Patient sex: M
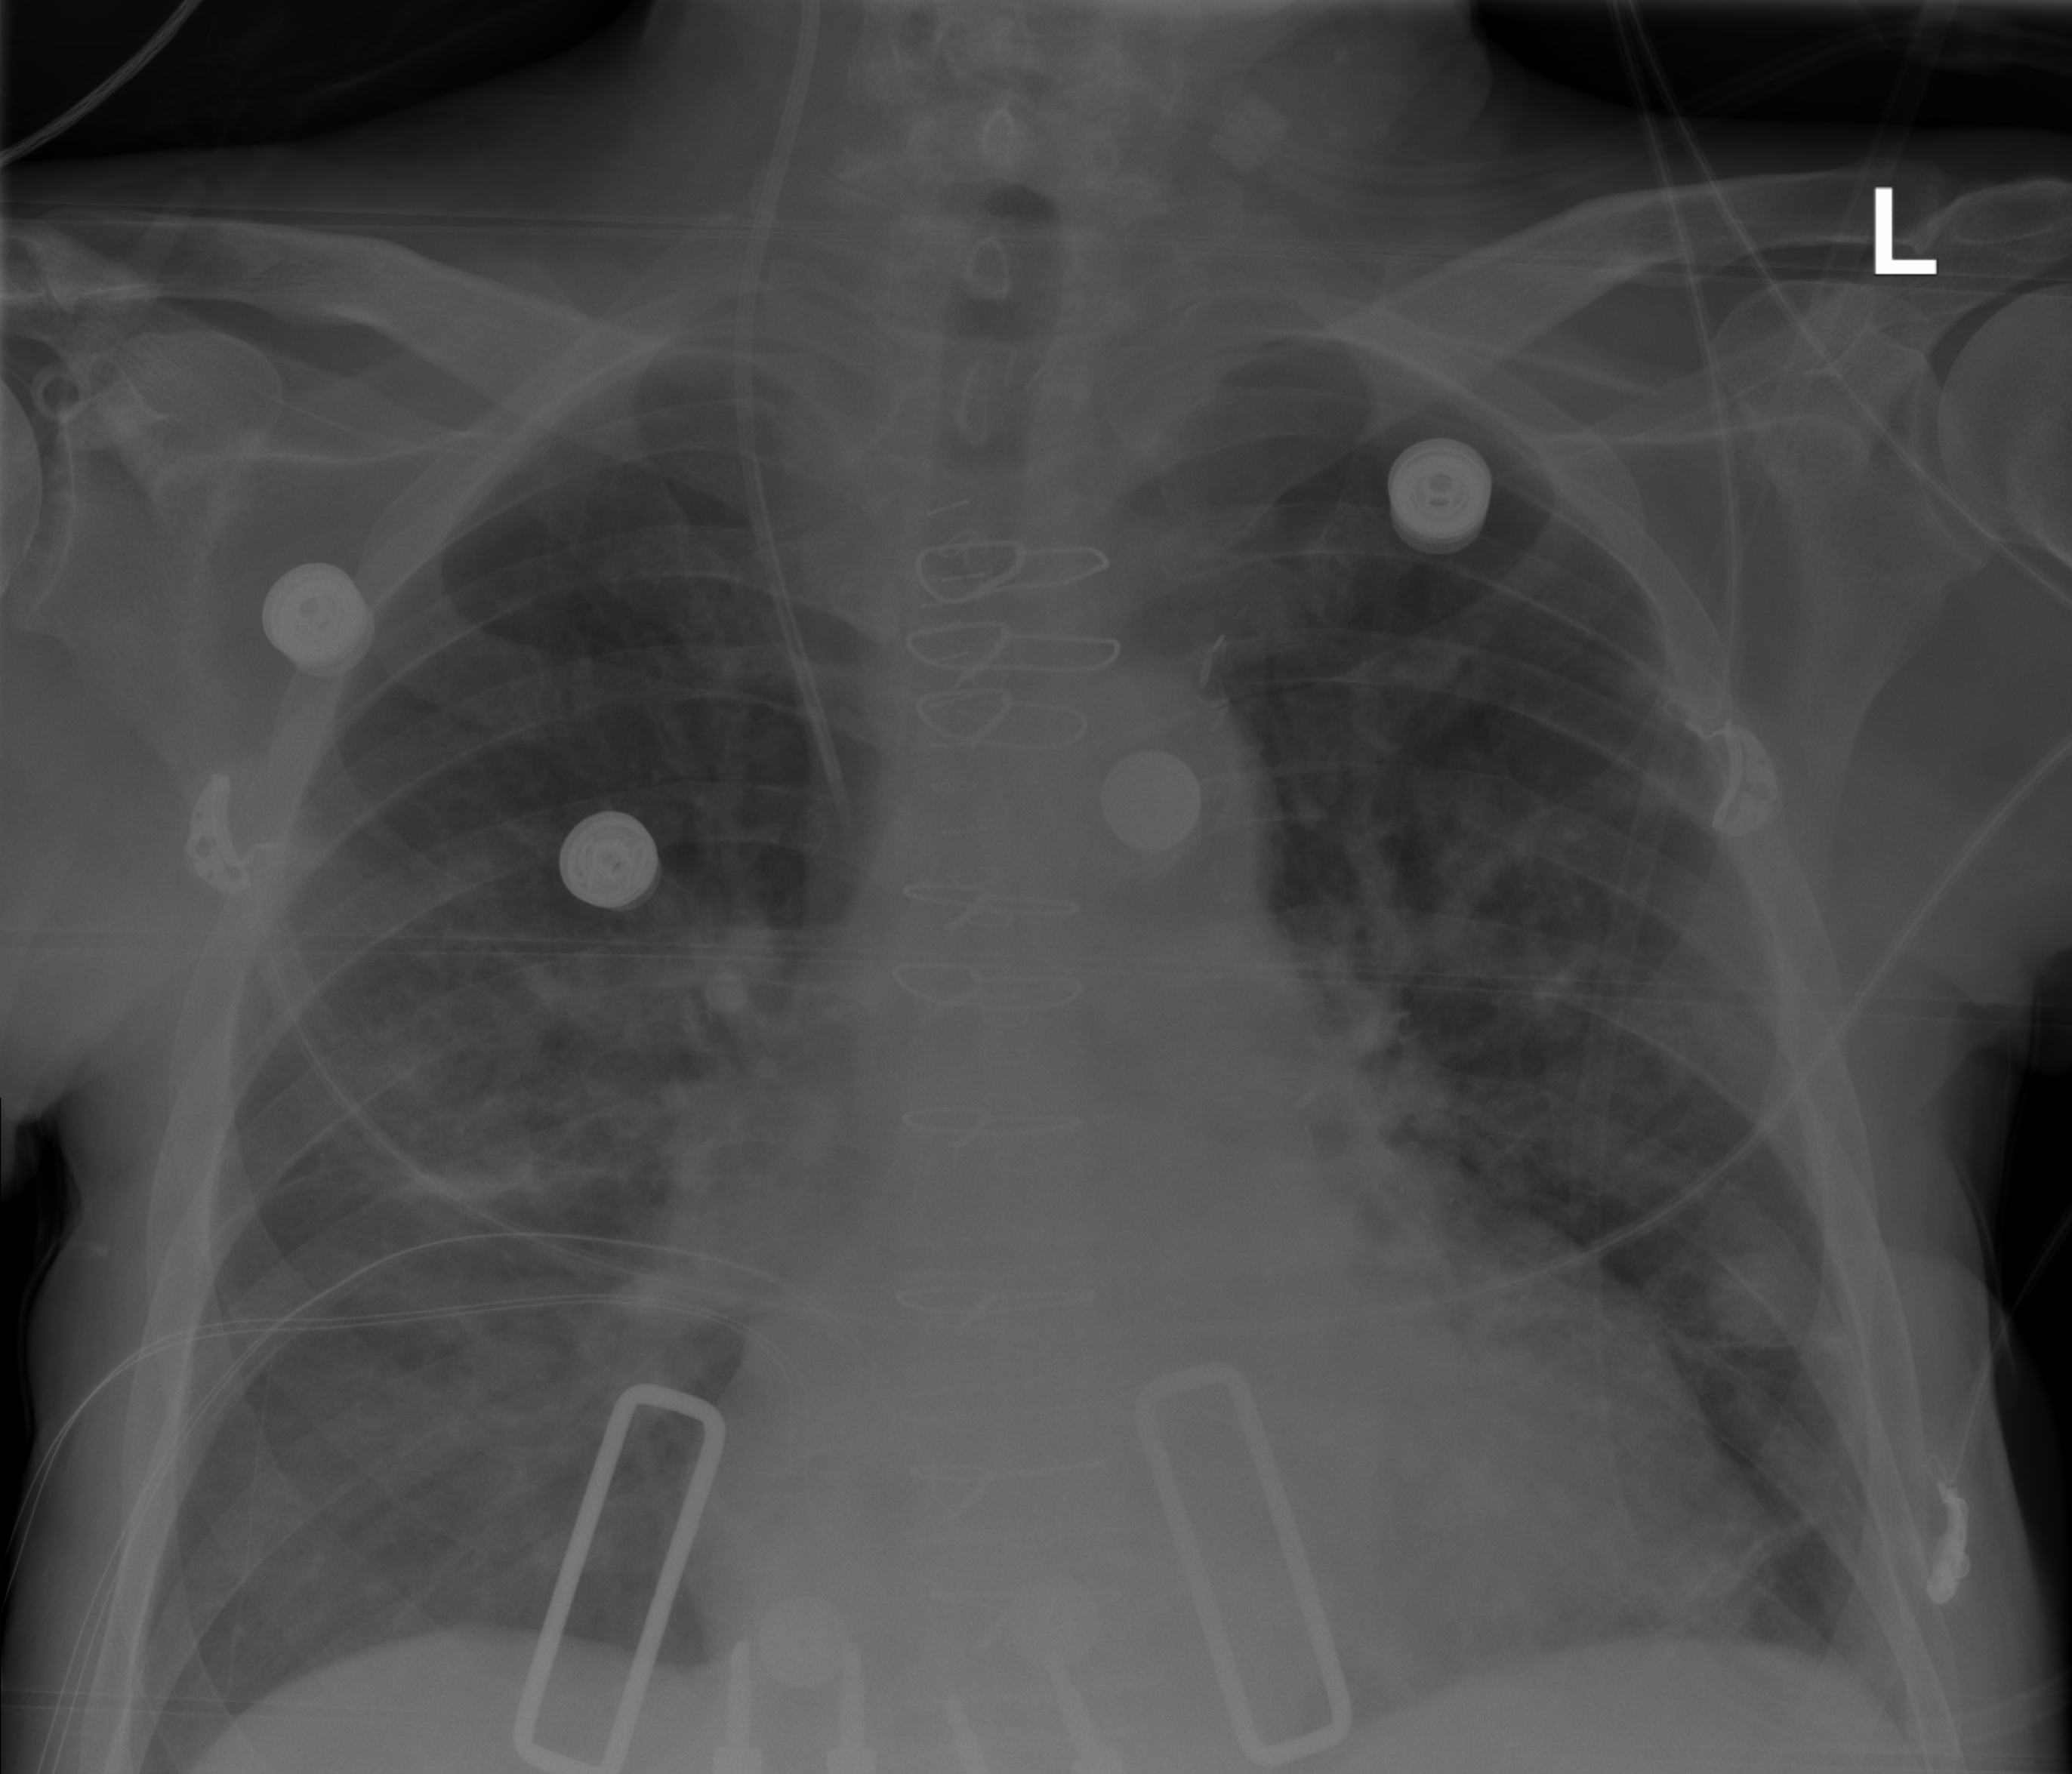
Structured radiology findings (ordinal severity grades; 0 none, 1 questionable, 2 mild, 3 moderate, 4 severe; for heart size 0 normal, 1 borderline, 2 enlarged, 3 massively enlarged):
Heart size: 2
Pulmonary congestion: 2
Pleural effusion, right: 0
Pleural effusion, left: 0
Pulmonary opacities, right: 1
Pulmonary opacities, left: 0
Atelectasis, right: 0
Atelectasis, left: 0